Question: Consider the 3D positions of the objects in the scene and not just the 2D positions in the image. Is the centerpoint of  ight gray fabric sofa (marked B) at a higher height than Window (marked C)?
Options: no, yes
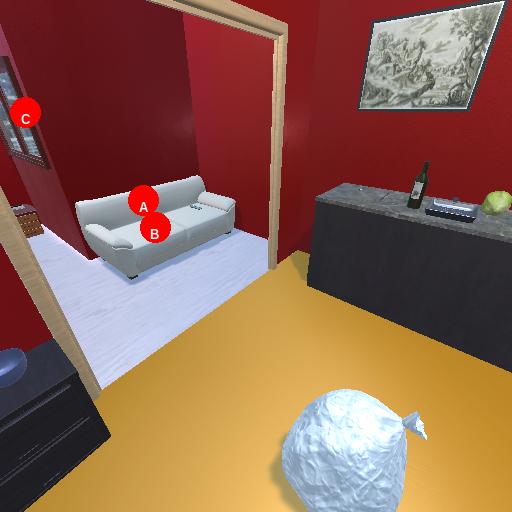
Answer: no